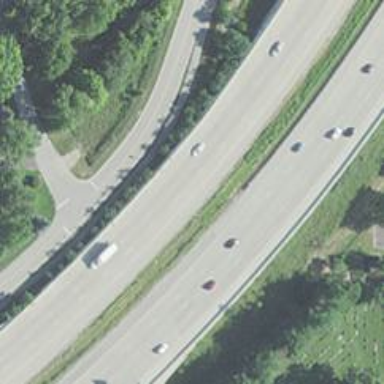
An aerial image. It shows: Motorway.